Question: I'd like my custom attributes to not show the word Attribute, just like 'builtin' attributes.
"TooltipAttribute" is a class. When I type "[tool", I only have the option to complete it to "[Tooltip" (tooltipx in the image is irrelevant).
I want my class to behave the same way, but when I type "[dispif", I only have the option to complete it to "[DisplayIfAttribute". I've never used attributes before. If I manually correct the code to read "[DisplayIf(whatever)]", it works correctly; I just want the autocomplete option to not include "attribute".
I'm using the version of Monodevelop that comes with Unity 4.something.
This image shows my autocomplete giving me the options:

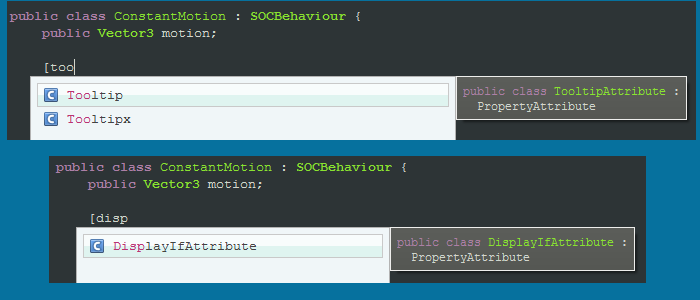
Answer: If your class name ends with Attribute, and the class inherits from System.Attribute, you will see the "shortened" name in intellisense when type the attribute into brackets '[]'.
'''
public class TestAttribute : Attribute
{
}
'''
On the other hand, you'll see the full name if you're referencing it in other code.